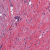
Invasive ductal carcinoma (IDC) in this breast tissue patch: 1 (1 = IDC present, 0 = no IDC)